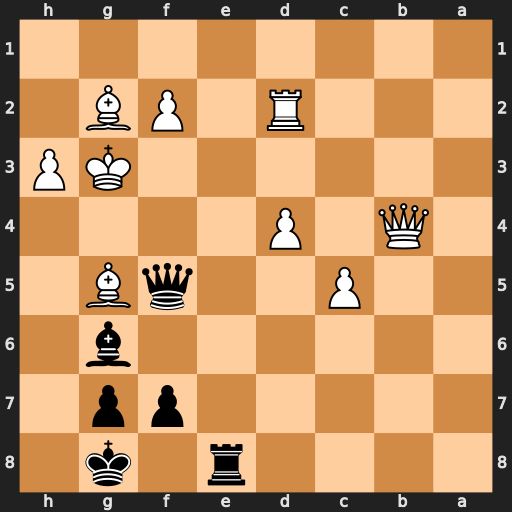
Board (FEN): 4r1k1/5pp1/6b1/2P2qB1/1Q1P4/6KP/3R1PB1/8
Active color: b
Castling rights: -
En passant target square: -
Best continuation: Qxg5+ Kh2 Qf4+